Question: I've a OData services running on my application, and I've created a odata client, to update, save and deleted information using that OData services. The thing is I can access the data using the odata services but I don't know how to insert a new record or update a record. This is how i've been trying:
When my Odata Client starts:
'''
void MainWindow_Loaded(object sender, RoutedEventArgs e)
{
FutbolContext ctx = new FutbolContext(new Uri("http://localhost:56156/FutbolService.svc"));
DataServiceCollection<Team> TeamDS = new DataServiceCollection<Team>();
var qry = from w in ctx.Teams
select w;
TeamDS.Load(qry);
Team myTeam = new Equipo();
myTeam.Name = "Caracas F.C";
myTeam.City = "Caracas";
TeamDS.Add(myTeam);
ctx.SaveChanges();
}
'''
I haven't been able to find tutorials about inserting and updating records through OData using C#. I hope some one can help me. Thanx in advance.

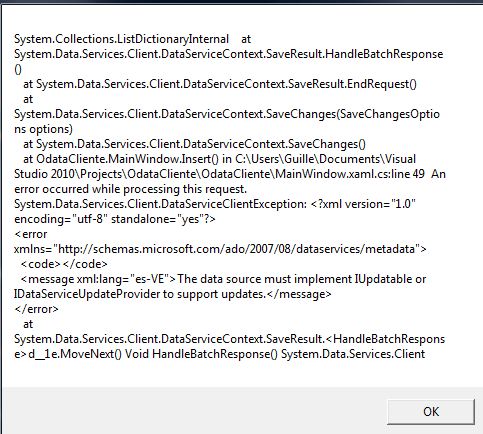
Answer: Your code above loads the entities into a collection TeamDS but then it adds a new entity into a collection equipoDS. Since there's no equipoDS defined in your sample above I assume it's a completely different collection in which case it's not supposed to work. If you would add the entity into the TeamDS it will actually work (I tried a similar code myself).